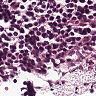
Metastatic tissue present: no